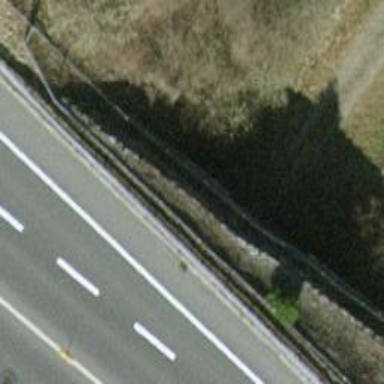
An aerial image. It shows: Track road passing through tunnel with grade4 tracktype.